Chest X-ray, PA view. Patient: 33 years old, sex F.
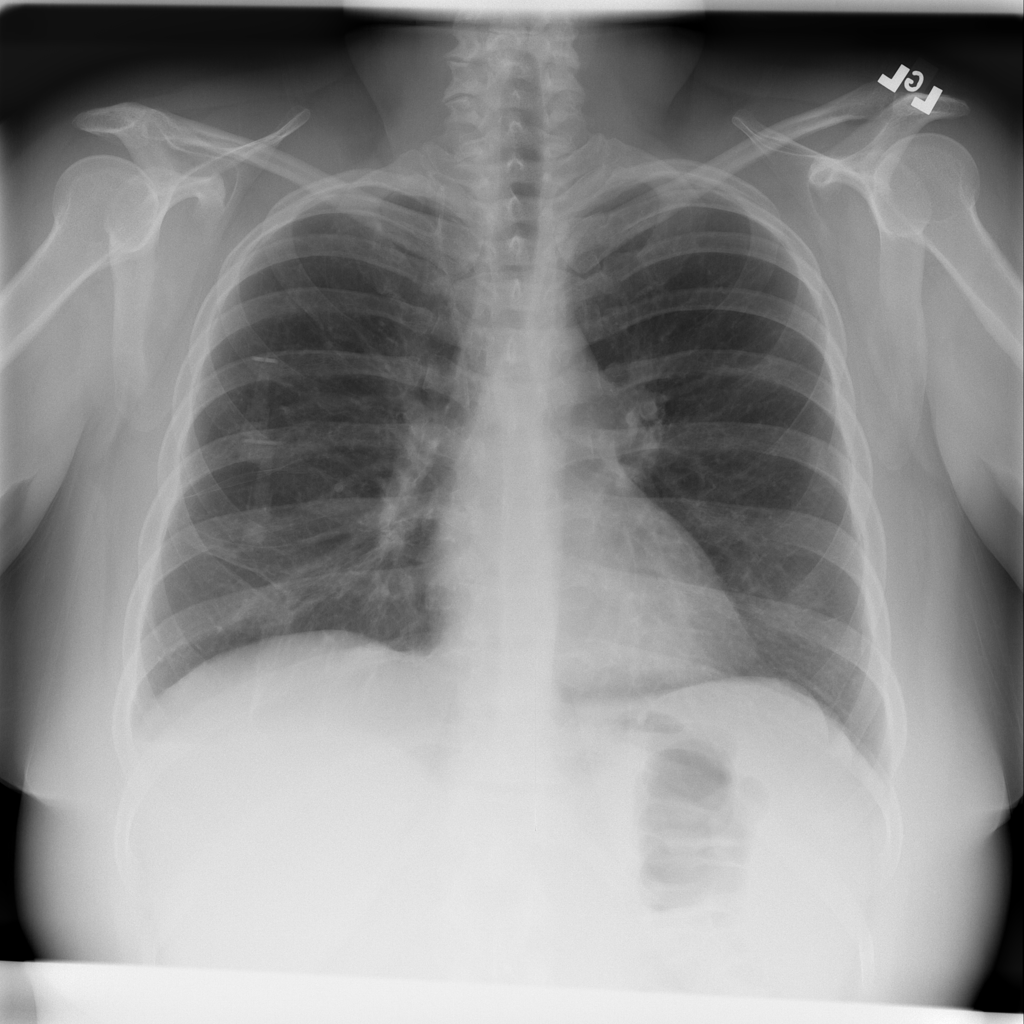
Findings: No Finding